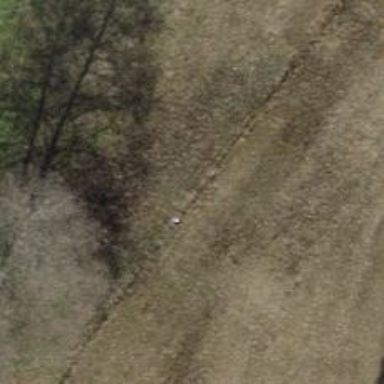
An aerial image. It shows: Ditch in the surroundings.